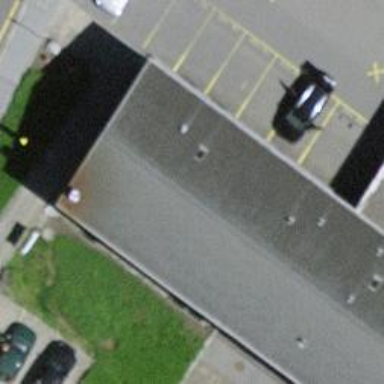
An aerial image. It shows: Post office.